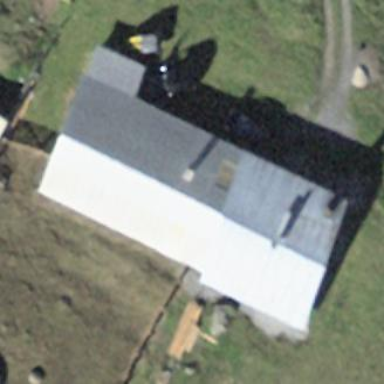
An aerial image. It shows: Farm building.